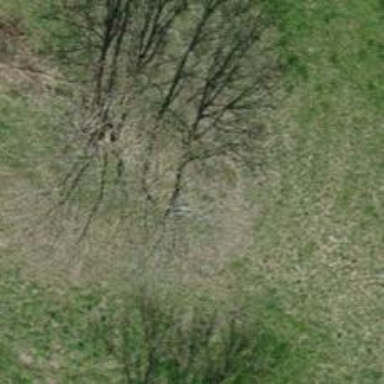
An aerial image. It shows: Row of trees in natural setting.